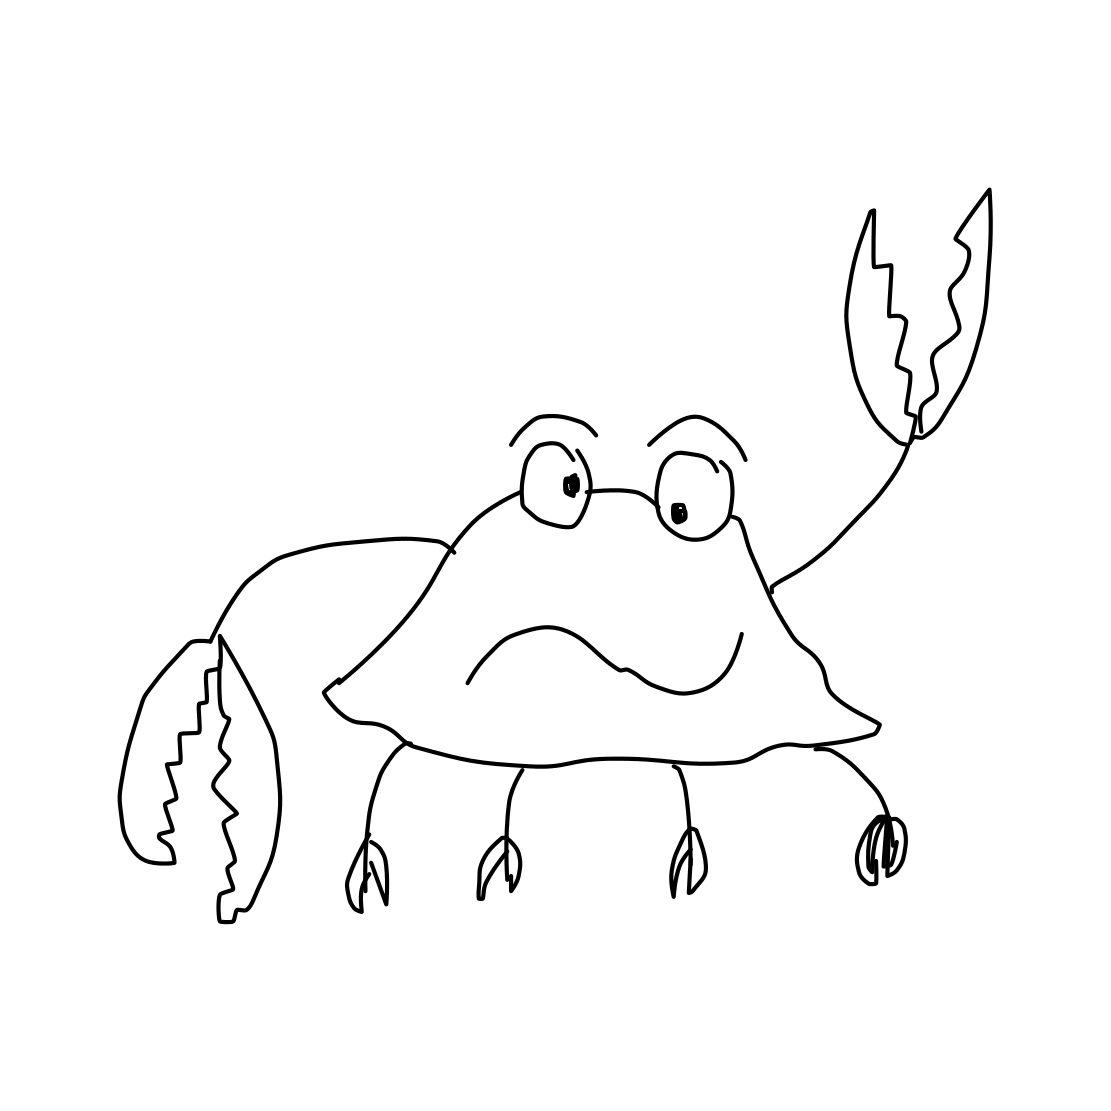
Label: crab